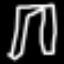
Label: pants